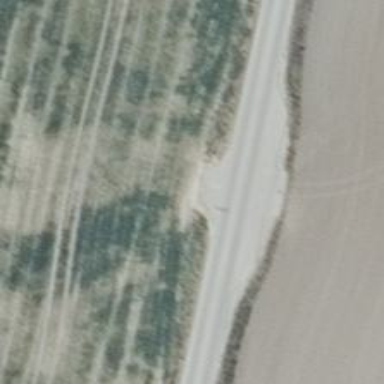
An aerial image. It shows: Passing place on the road.